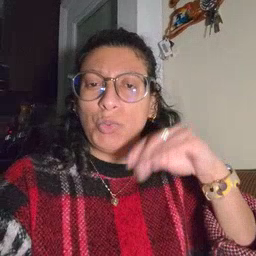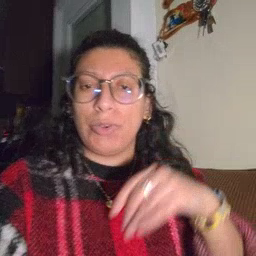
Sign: into